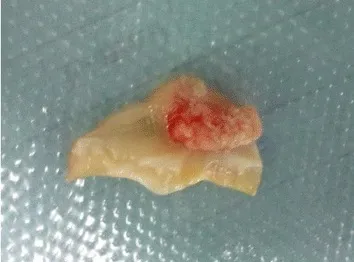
Gross specimen of the resected mass and the non-coronary cusp of the aortic valve.
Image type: medical_photograph (skin_photograph)